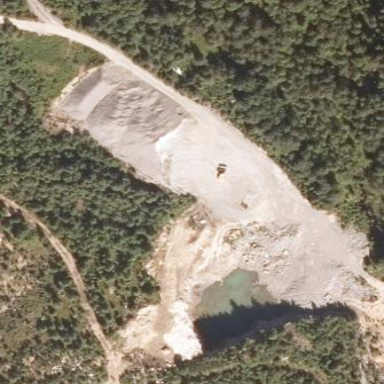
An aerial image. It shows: Quarry area.